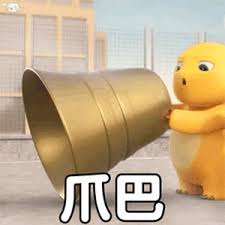
Label: nailong